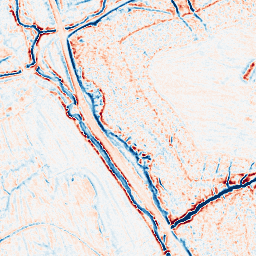
Category: edge_preserving
Decomposition family: bilateral
Decomposition parameters: d: 9
sigma_color: 75
sigma_space: 75
Upsampling method: bspline
Upsampling parameters: scale: 2
Upsampling scale: 2